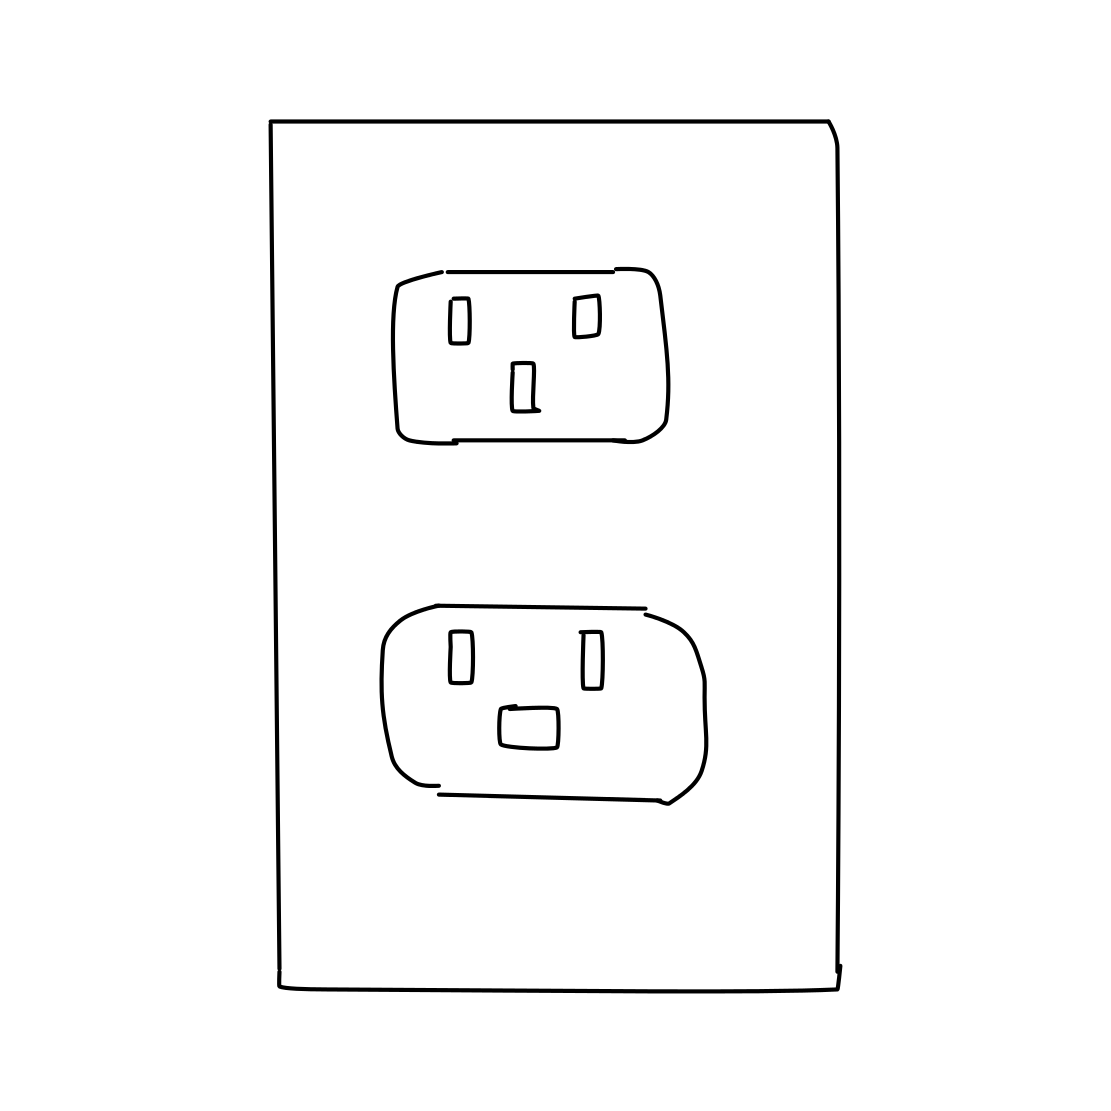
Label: power outlet